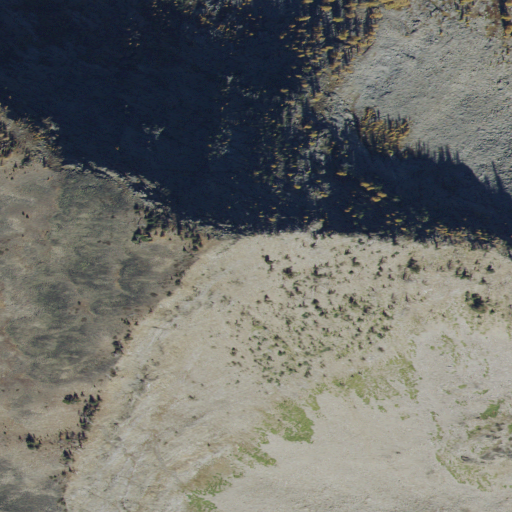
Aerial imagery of mountain in Idaho named Waugh Mountain containing shrub and grassland